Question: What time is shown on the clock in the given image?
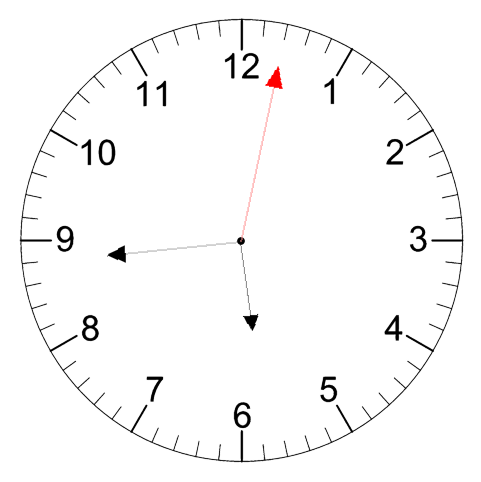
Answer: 05:44:02